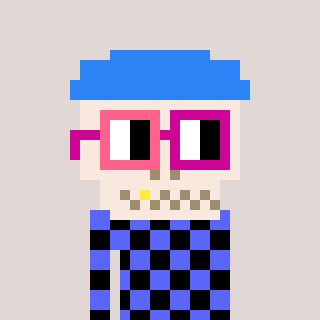
a pixel art character with square pink and red glasses, a skeleton-hat-shaped head and a purple-colored body on a warm background